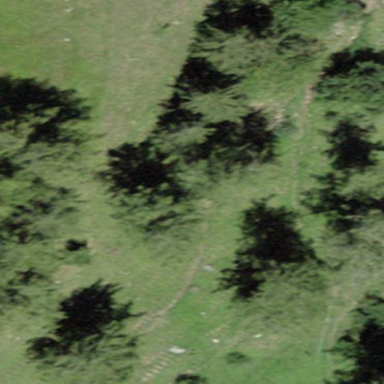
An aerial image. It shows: Forest area.